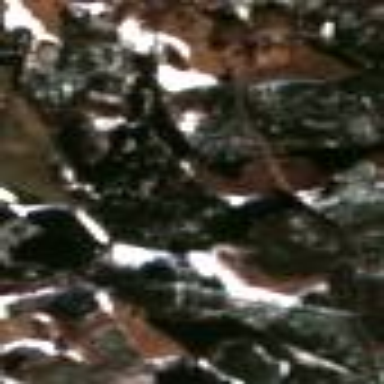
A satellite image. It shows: Beautiful woodland area.